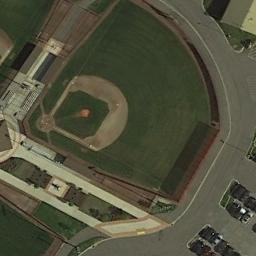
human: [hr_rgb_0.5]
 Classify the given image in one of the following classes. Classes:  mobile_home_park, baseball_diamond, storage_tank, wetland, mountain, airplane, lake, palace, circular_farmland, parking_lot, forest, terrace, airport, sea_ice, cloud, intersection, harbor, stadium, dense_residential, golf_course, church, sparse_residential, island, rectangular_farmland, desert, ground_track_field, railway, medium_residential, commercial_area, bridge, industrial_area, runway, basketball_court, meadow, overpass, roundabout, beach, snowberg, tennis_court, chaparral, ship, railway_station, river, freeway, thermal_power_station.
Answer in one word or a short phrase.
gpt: baseball_diamond